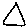
Label: triangle